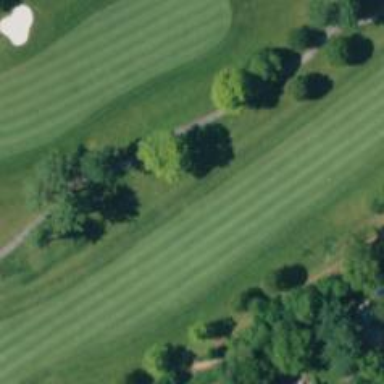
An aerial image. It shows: Golf hole.